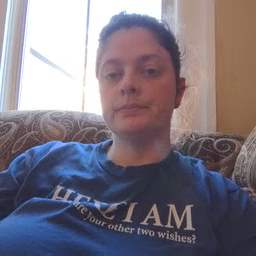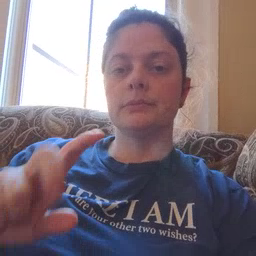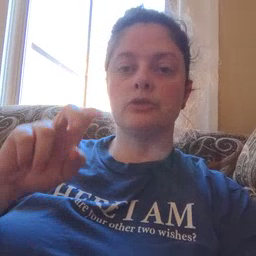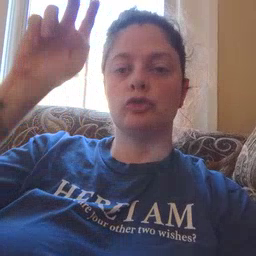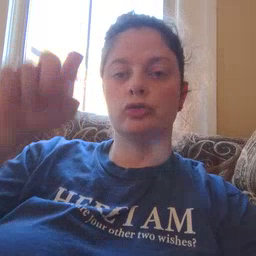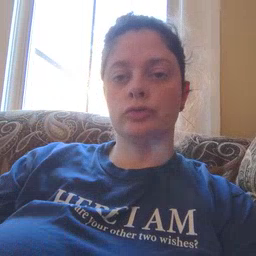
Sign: stairs